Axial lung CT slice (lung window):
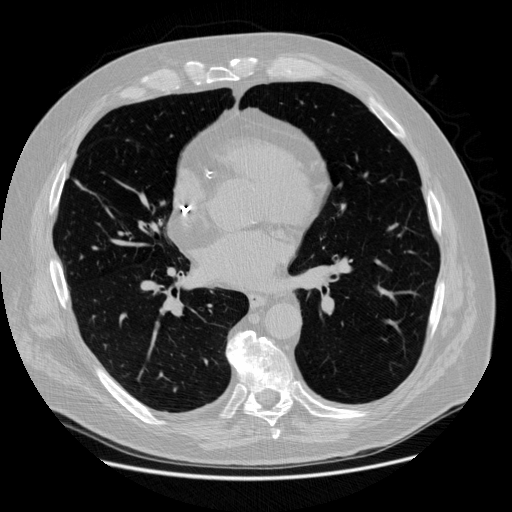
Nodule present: no